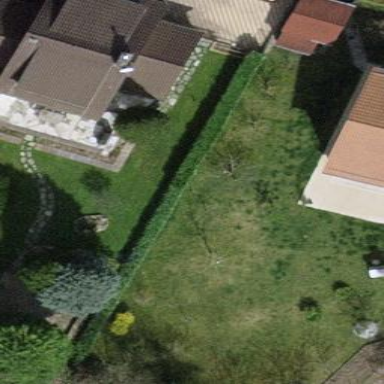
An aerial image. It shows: Garden surrounded by fence.